Interaction volume radius: 10 \u00c5
Interaction volume height: 20 \u00c5
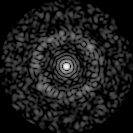
Disorder parameter: 0.8301